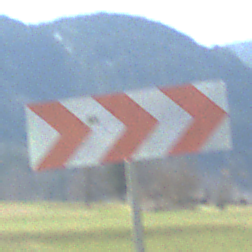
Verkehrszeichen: RichtungstafelnInKurvenGrossLinks
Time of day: MorningAfternoon
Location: Outdoor (Nature)
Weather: PartlyCloudy
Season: NotSpecified
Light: Natural